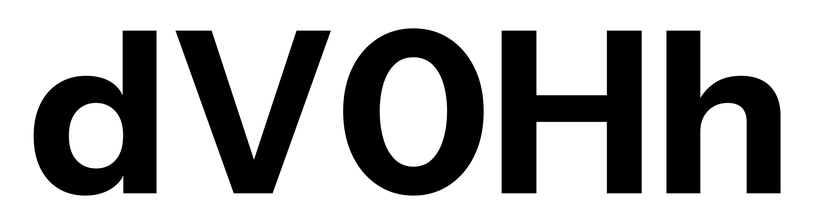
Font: InstrumentSans_Bold